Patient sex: F
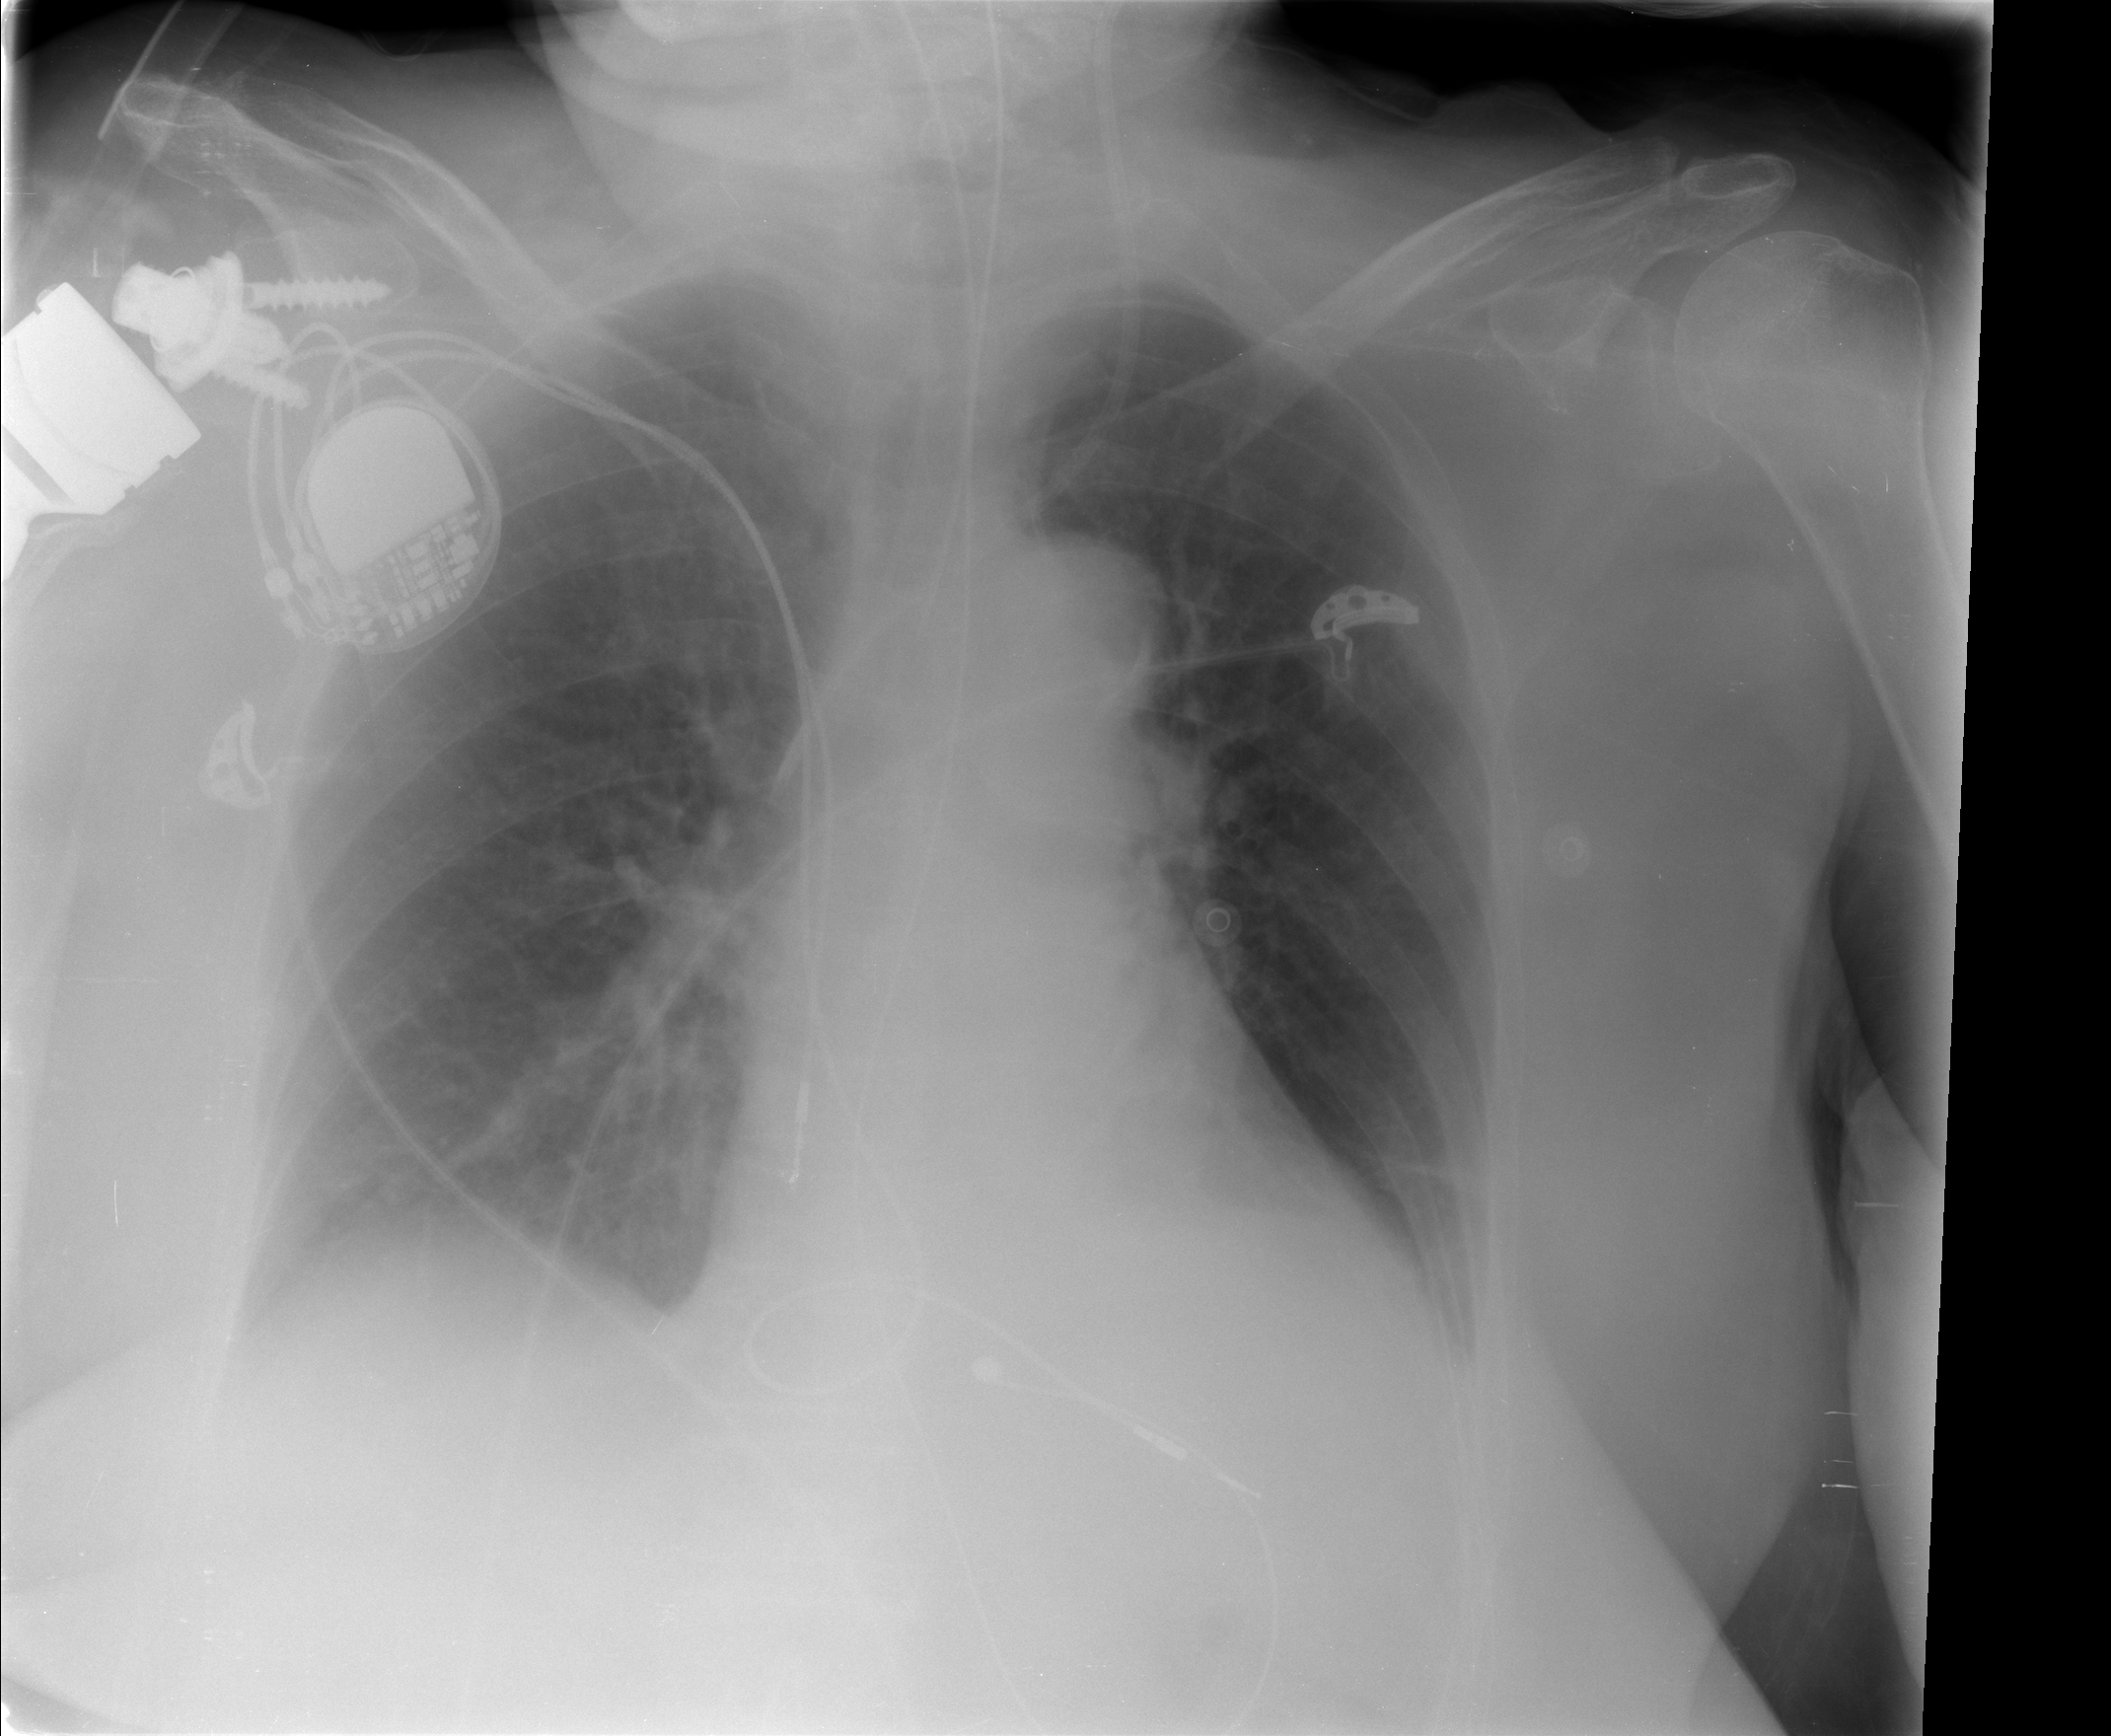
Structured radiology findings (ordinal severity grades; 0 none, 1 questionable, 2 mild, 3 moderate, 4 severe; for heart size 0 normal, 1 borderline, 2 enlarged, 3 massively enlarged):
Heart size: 2
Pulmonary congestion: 2
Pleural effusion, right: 0
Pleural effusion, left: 0
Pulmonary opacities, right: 2
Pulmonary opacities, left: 0
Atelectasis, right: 2
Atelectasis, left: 1